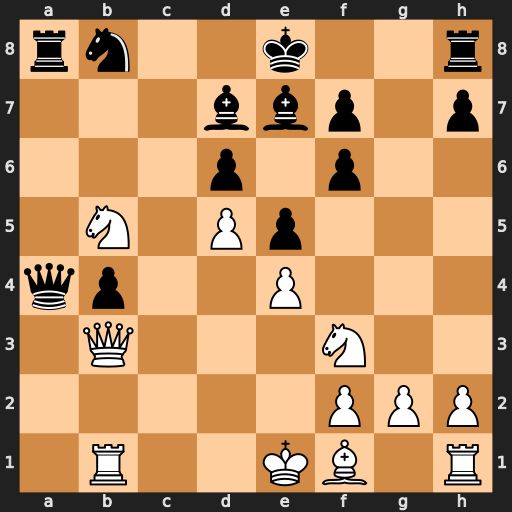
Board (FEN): rn2k2r/3bbp1p/3p1p2/1N1Pp3/qp2P3/1Q3N2/5PPP/1R2KB1R
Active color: w
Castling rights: Kkq
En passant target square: -
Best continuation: Nc7+ Kf8 Nxa8